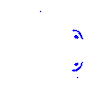
Particle: proton